Interaction volume radius: 5 \u00c5
Interaction volume height: 10 \u00c5
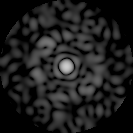
Disorder parameter: 0.8053